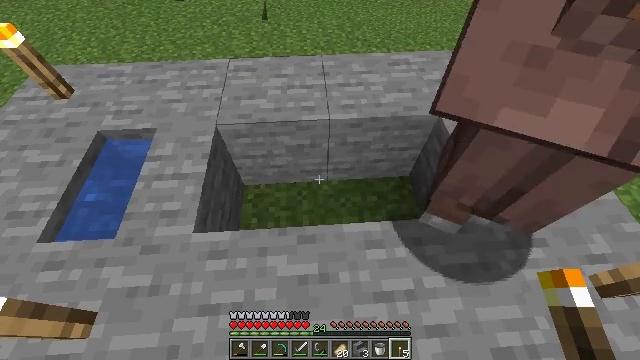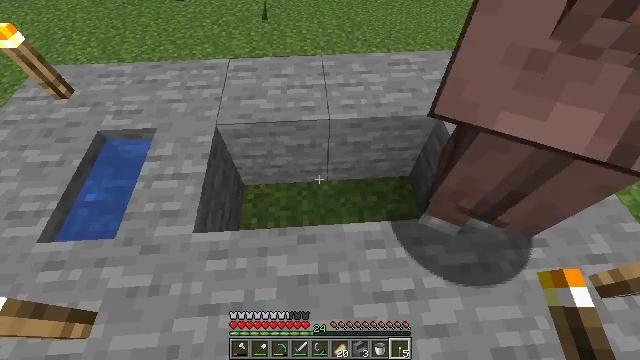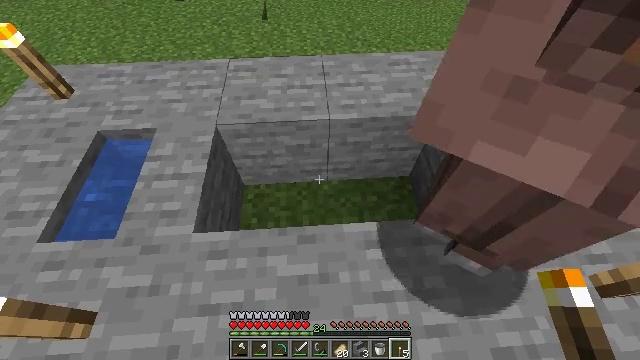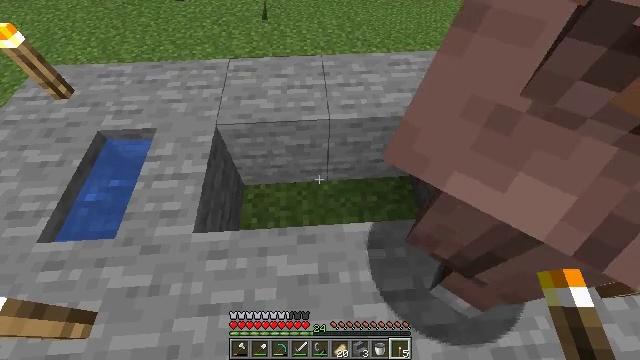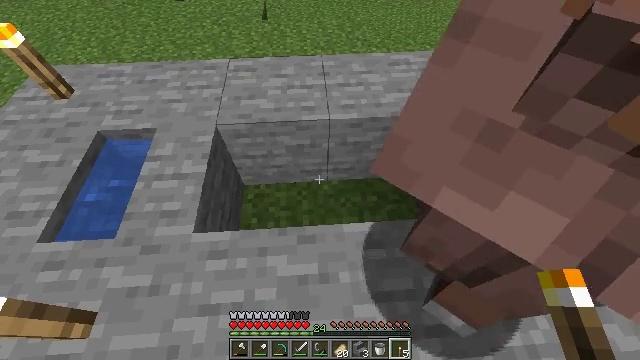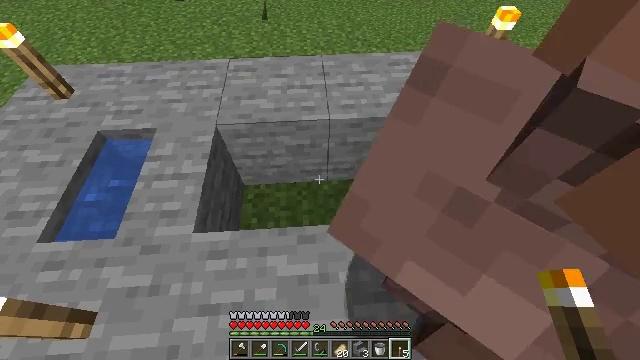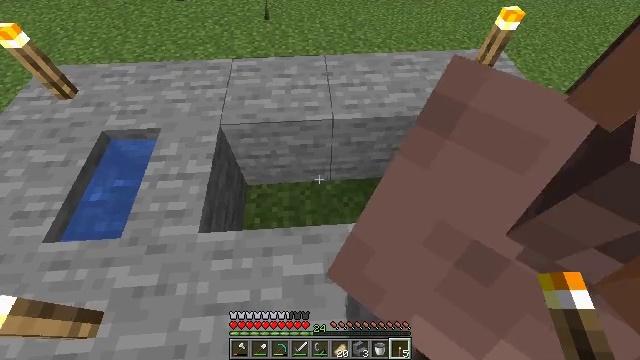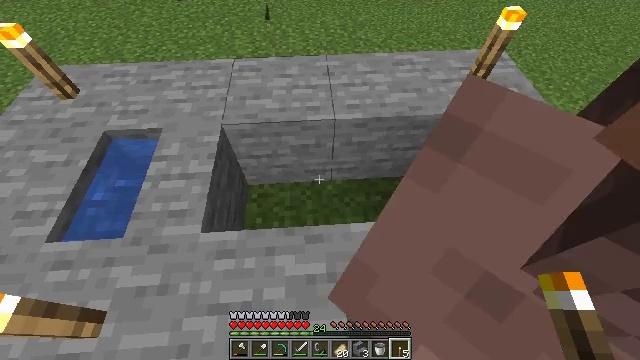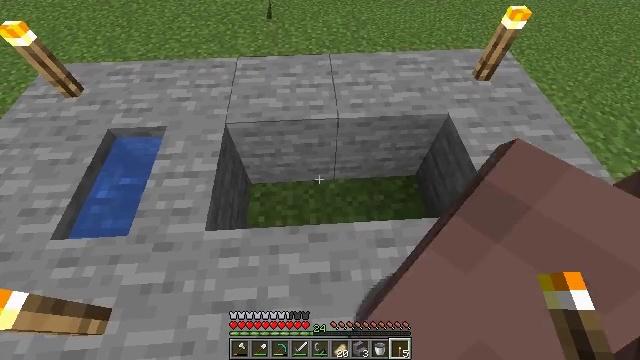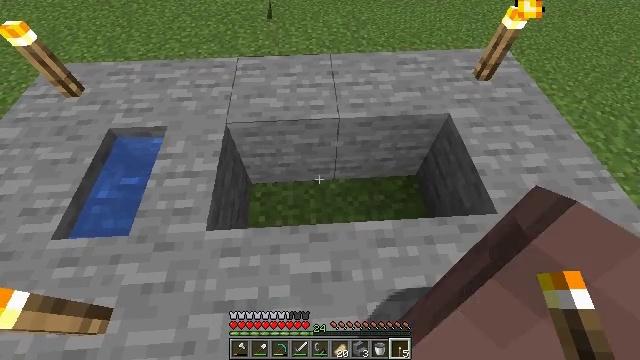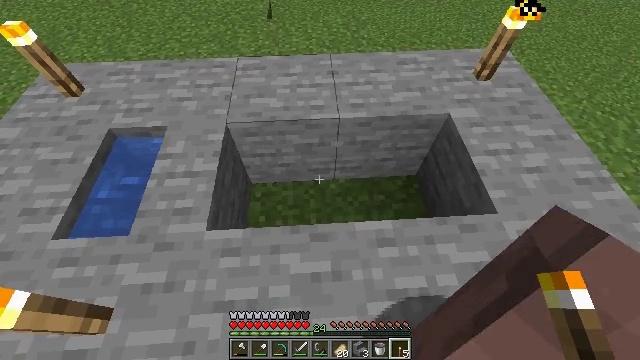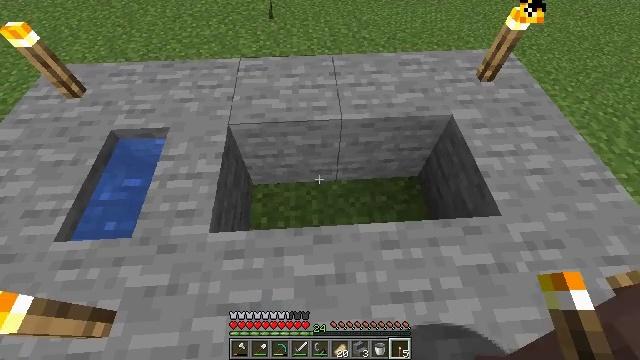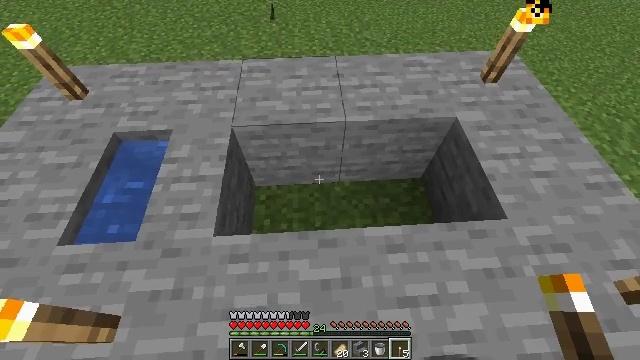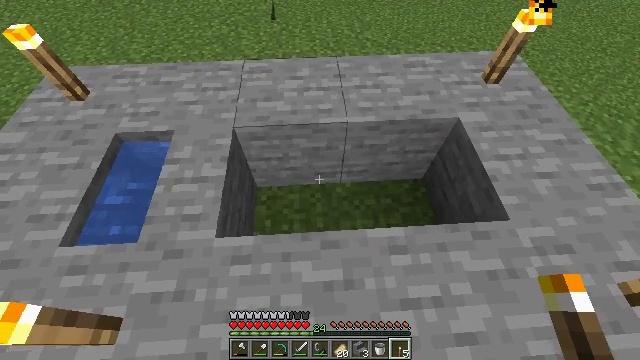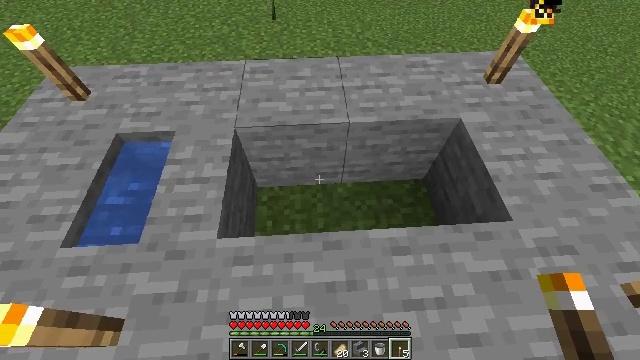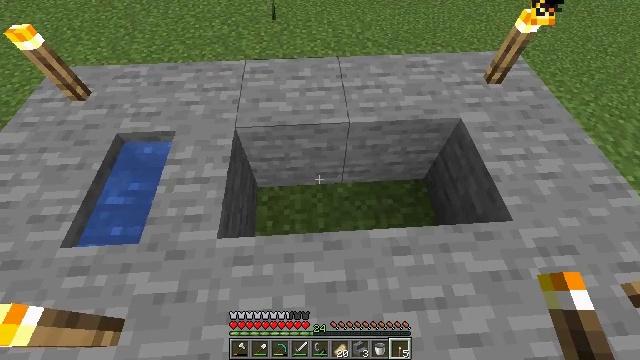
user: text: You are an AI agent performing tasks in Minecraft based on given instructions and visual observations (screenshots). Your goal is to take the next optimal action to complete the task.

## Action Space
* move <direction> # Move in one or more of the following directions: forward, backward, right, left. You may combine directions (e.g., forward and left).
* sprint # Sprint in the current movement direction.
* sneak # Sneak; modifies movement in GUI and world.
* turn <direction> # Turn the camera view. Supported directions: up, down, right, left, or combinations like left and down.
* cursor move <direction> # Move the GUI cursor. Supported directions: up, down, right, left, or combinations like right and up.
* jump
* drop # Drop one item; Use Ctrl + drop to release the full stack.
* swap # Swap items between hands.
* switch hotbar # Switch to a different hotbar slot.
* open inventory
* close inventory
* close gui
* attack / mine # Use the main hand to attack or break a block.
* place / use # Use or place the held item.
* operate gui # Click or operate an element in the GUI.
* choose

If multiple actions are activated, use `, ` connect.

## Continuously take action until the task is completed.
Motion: motion action
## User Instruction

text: Make a heavy weighted pressure plate using the crafting table.
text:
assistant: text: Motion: no_op
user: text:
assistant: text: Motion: no_op
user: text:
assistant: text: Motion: no_op
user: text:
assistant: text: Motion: no_op
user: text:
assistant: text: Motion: no_op
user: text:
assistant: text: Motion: no_op
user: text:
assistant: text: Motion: no_op
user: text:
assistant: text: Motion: no_op
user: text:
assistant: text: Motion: no_op
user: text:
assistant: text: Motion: no_op
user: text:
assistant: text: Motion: no_op
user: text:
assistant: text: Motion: no_op
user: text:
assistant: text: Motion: no_op
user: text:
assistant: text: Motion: no_op
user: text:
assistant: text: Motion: no_op
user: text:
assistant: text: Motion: no_op
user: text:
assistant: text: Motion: no_op
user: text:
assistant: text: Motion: no_op
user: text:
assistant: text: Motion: no_op
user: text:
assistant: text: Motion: no_op
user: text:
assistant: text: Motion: no_op
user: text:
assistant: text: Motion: no_op
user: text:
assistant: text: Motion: no_op
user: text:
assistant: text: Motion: no_op
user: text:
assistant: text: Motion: no_op
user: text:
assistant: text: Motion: no_op
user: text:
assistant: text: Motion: no_op
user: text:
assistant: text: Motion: no_op
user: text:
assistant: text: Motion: no_op
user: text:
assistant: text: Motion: no_op